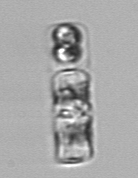
Label: Guinardia_delicatula_TAG_internal_parasite